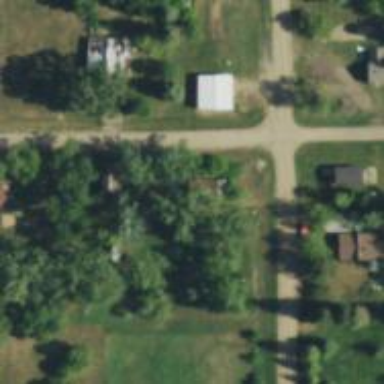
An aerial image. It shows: Residential road.